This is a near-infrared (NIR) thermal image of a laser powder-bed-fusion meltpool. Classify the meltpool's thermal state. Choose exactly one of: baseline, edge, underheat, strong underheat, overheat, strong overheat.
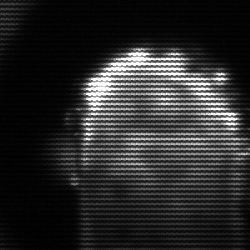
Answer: baseline